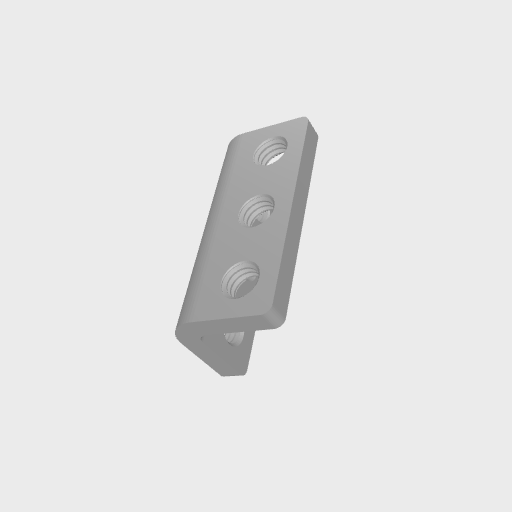
Part: ThreadedLBracket3H